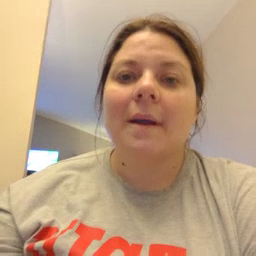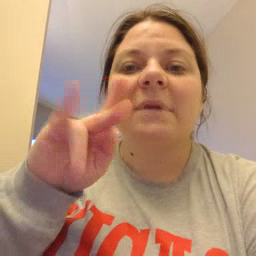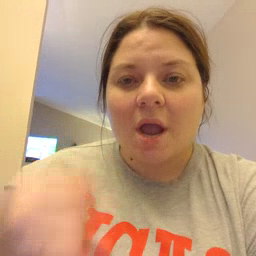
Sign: pajamas